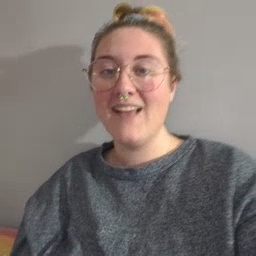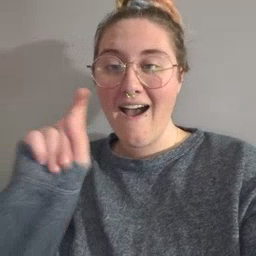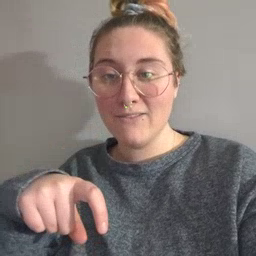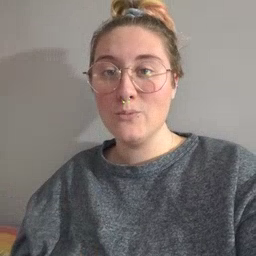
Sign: haveto